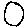
Label: circle